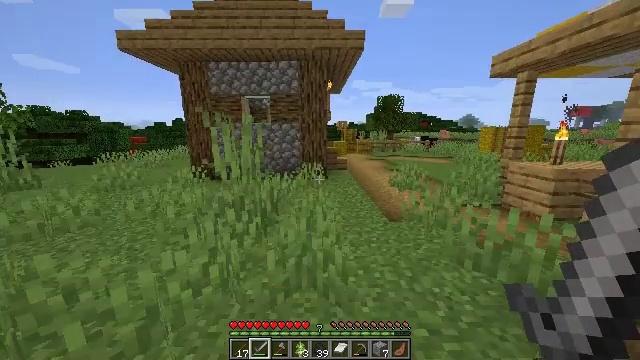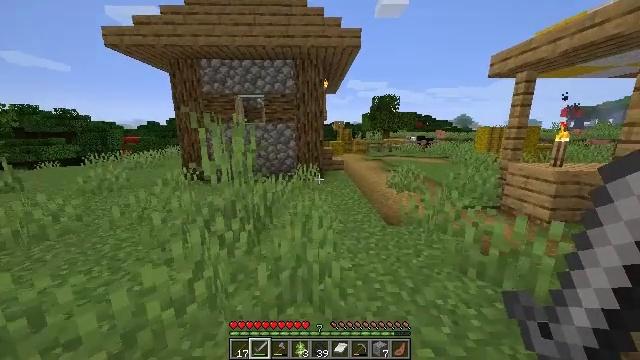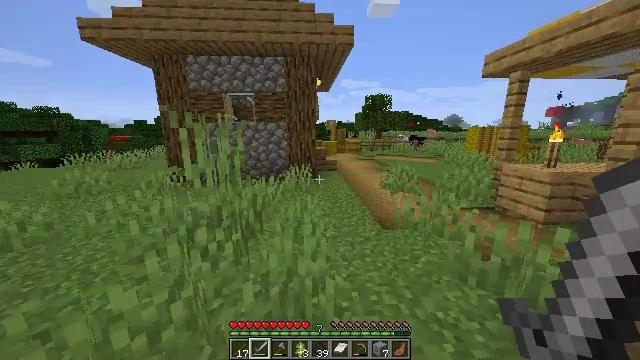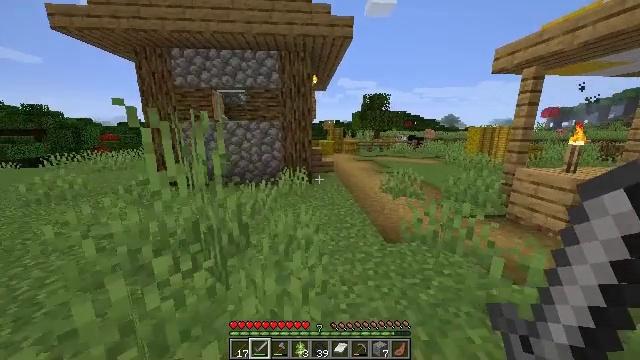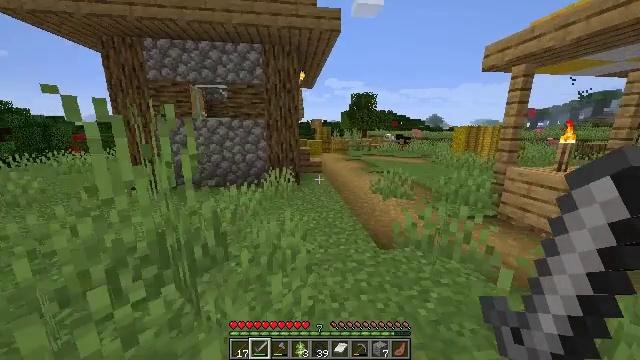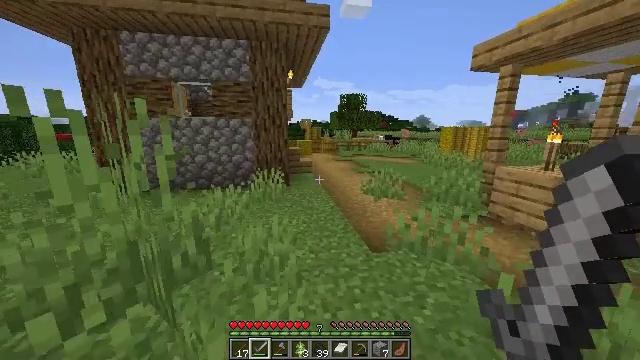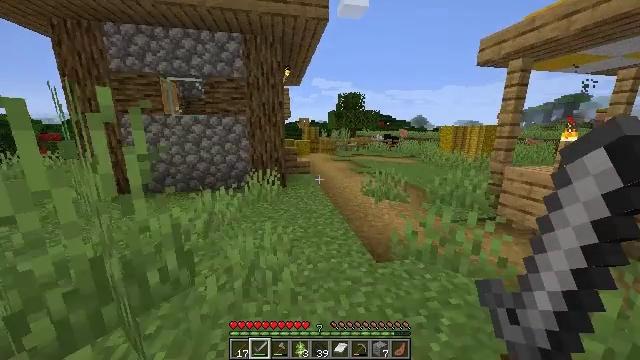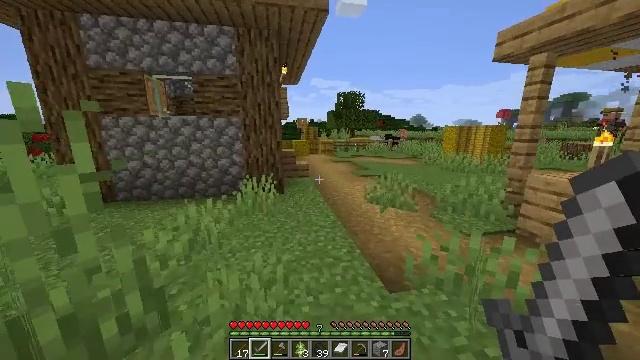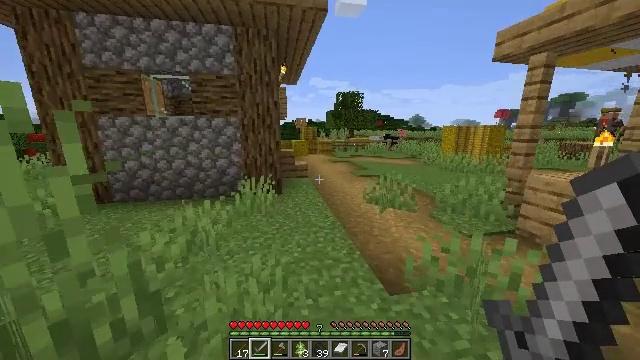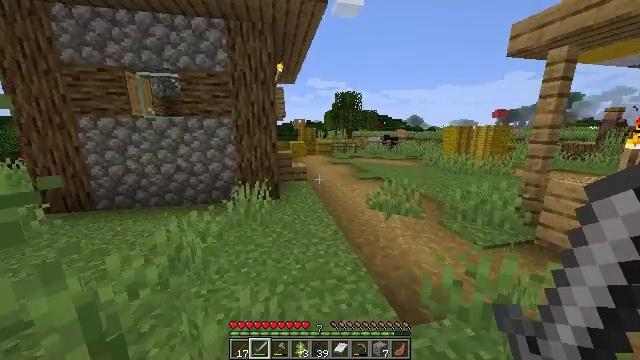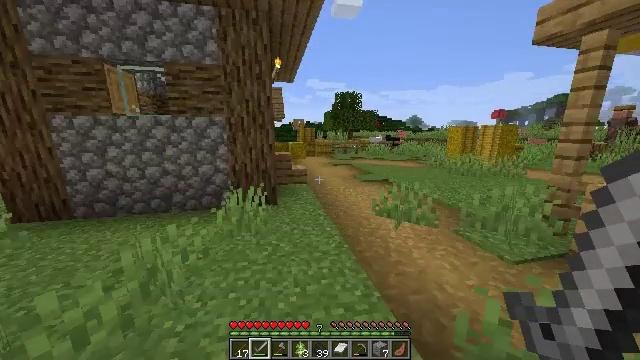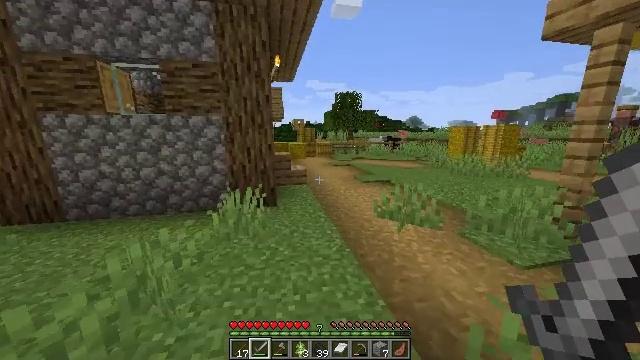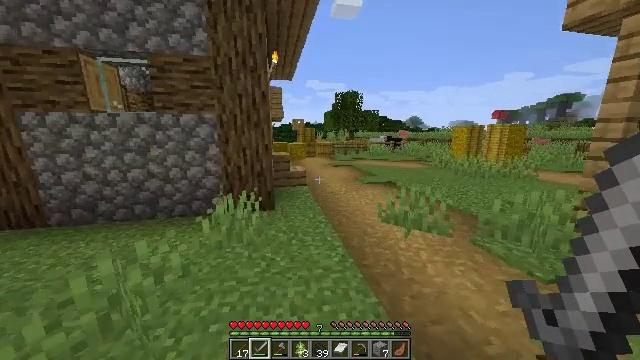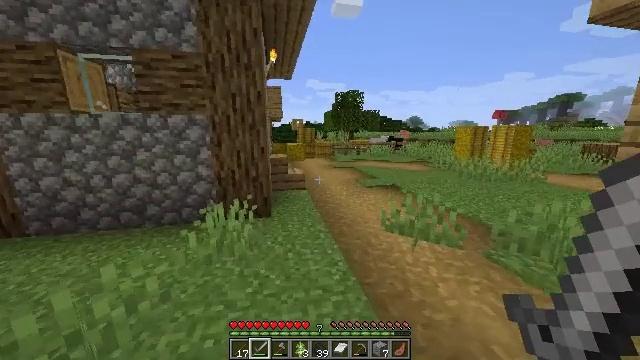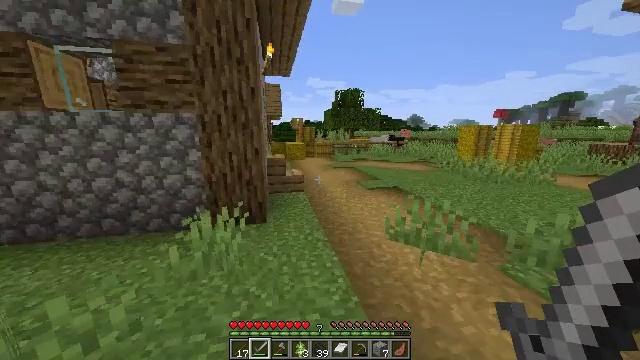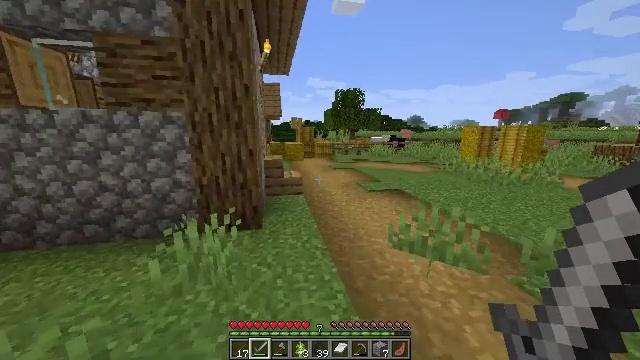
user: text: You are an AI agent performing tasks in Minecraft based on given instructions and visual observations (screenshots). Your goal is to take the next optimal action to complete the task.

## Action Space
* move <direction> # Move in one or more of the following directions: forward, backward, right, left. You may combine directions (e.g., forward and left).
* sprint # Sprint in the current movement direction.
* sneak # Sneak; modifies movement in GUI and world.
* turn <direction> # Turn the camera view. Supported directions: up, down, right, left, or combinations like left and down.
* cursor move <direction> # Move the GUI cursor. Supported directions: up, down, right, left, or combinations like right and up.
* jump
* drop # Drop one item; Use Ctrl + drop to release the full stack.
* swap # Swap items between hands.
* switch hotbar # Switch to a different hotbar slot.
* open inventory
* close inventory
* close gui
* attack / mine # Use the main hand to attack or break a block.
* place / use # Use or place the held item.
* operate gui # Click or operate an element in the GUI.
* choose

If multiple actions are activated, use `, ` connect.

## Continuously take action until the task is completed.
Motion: motion action
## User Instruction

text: Remove the tall grass to clear the area.
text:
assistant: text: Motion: move forward, sprint, turn right
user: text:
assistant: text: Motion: move forward, sprint, turn right
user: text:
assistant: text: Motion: move forward, sprint
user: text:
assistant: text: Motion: move forward, sprint, turn right
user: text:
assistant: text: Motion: move forward, sprint, turn right
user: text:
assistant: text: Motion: move forward, sprint
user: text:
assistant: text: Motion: move forward, sprint
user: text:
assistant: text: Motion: move forward, sprint
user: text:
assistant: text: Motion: move forward, sprint
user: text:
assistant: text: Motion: move forward, sprint
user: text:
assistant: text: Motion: move forward, sprint
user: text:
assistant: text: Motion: move forward, sprint
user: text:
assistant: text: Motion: move forward, sprint
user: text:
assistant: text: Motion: move forward, sprint
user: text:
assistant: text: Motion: move forward, sprint
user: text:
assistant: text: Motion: move forward, sprint
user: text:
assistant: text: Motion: move forward, sprint
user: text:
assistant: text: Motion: move forward, sprint
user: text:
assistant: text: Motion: move forward, sprint
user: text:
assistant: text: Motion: move forward, sprint, turn left
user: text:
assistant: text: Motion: move forward, sprint, turn left
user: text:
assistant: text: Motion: move forward, sprint, turn left
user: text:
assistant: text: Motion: move forward, sprint, turn left
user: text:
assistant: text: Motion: move forward, sprint, turn left
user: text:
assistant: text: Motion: move forward, sprint
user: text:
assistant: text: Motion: move forward, sprint, turn left
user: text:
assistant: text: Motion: move forward, sprint
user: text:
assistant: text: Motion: move forward, sprint
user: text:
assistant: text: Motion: move forward, sprint
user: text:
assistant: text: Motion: move forward, sprint